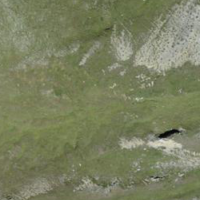
EUNIS habitat code: 31
Species observed at this site:
Hedysarum hedysaroides